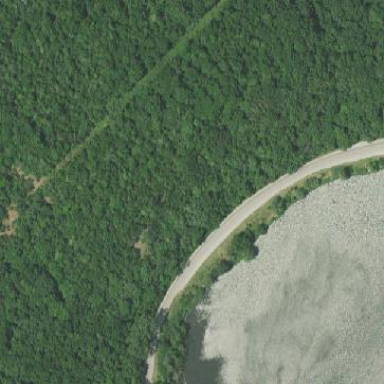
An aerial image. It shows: Dirt path with excellent trail visibility.